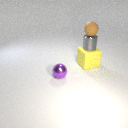
small purple metal sphere to the left of large yellow rubber cube